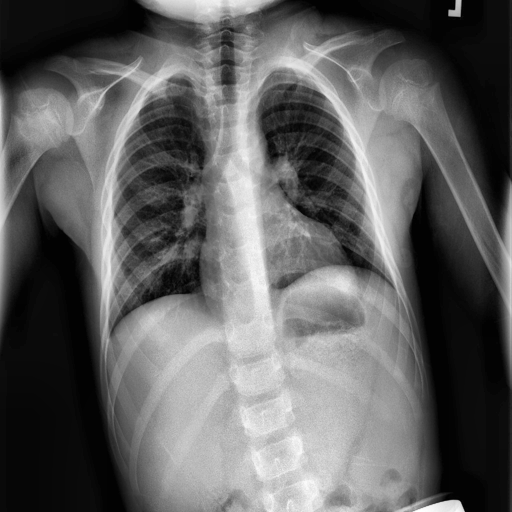
Finding: NORMAL